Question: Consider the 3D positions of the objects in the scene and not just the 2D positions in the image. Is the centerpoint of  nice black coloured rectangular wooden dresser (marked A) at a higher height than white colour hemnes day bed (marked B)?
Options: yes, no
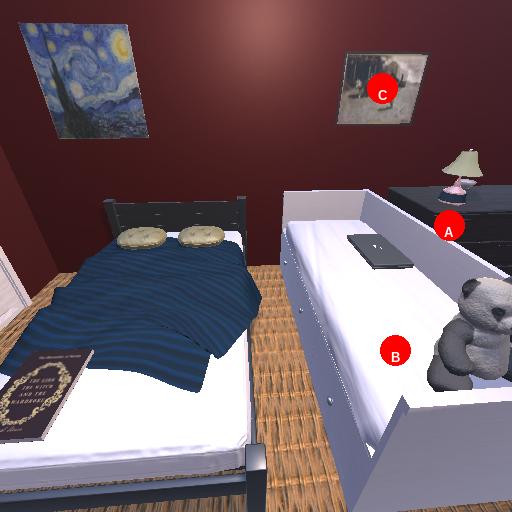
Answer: yes